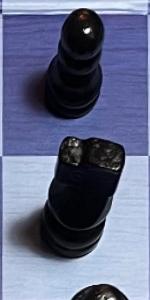
Label: Knight_Black